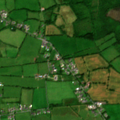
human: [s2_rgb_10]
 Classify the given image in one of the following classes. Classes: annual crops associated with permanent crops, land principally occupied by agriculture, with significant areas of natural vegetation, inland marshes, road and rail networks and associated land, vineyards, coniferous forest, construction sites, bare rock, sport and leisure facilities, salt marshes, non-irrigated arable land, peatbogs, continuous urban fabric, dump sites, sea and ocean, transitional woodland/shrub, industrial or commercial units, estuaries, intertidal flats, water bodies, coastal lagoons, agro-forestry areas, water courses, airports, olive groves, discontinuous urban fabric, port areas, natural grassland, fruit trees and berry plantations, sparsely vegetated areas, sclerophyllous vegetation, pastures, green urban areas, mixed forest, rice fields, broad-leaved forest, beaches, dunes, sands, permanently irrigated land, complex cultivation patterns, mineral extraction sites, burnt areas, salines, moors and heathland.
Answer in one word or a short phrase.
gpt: pastures, transitional woodland/shrub, peatbogs